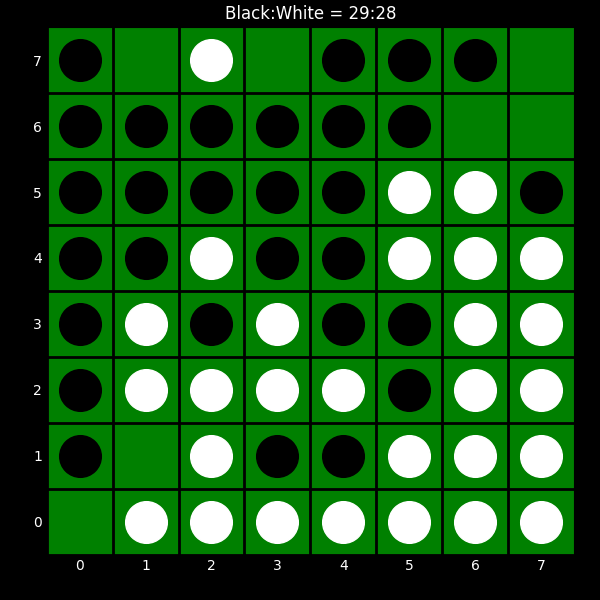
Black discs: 29
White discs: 28